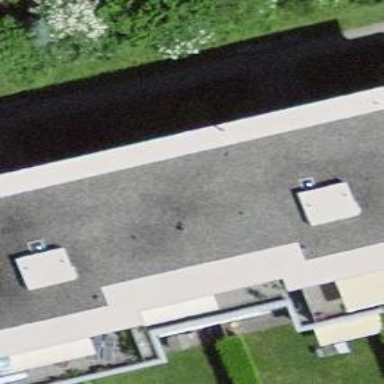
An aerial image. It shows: Terrace building.